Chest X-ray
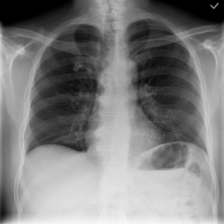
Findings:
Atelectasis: negative
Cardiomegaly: negative
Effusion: negative
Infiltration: positive
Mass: negative
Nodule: positive
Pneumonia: negative
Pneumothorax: negative
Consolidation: negative
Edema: negative
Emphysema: negative
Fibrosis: negative
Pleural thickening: negative
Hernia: negative